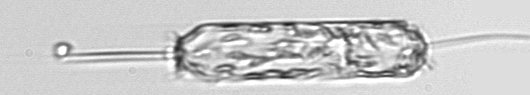
Label: Ditylum_brightwellii